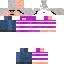
A male human skin with medium skin, wearing brown long hair dressed in a blue hoodie and black pants, featuring a closed mouth.